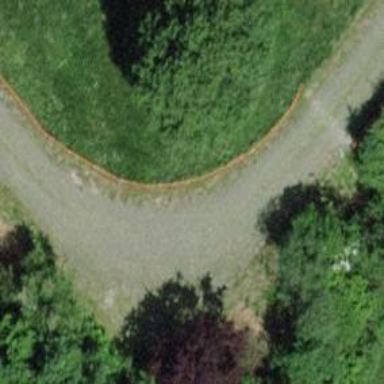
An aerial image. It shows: Cobblestone alley used as service road.